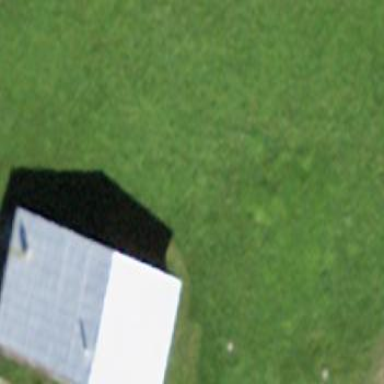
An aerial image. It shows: Bungalow.